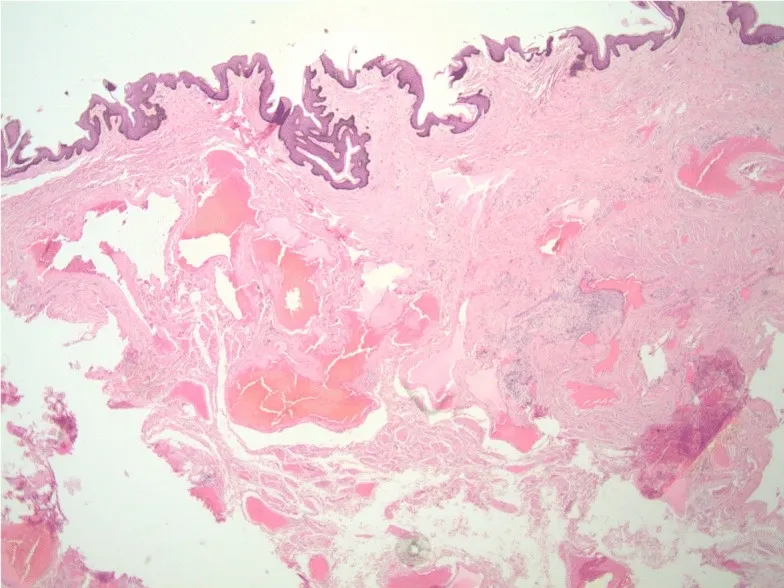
Histopathological image following biopsy of patient's penile lesions: Histopathological staining from biopsy by punch technique of distal dorsal penile shaft shows dilated vascular channels consistent with benign lymphangioma of the penis.
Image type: pathology (h&e)